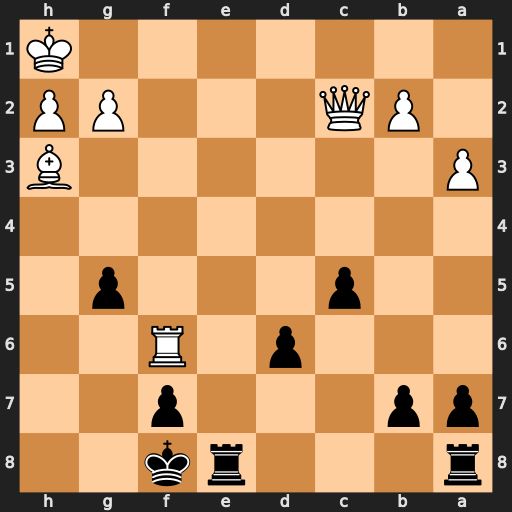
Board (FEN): r3rk2/pp3p2/3p1R2/2p3p1/8/P6B/1PQ3PP/7K
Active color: b
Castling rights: -
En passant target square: -
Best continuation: Re1+ Rf1 Rxf1#